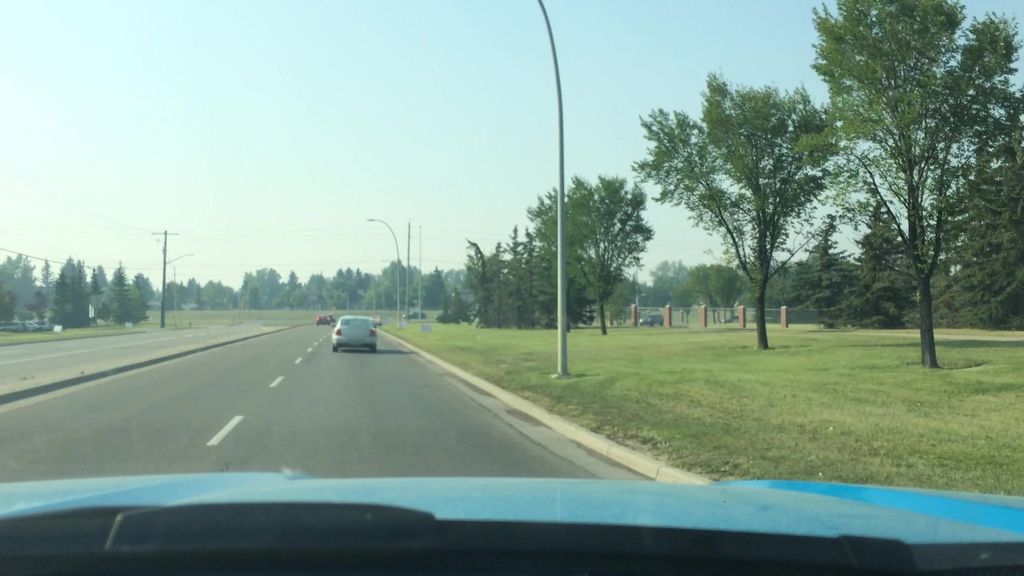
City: calgary